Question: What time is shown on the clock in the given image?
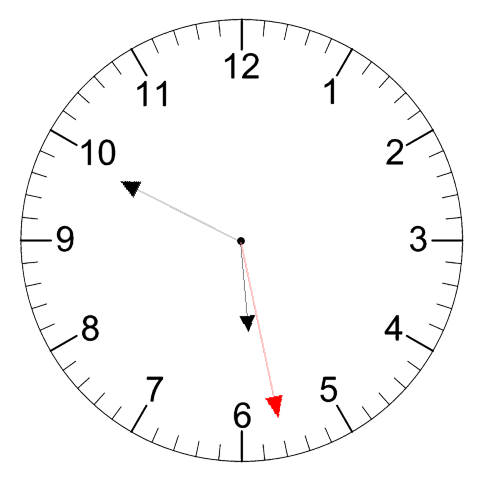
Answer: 05:49:28